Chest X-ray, PA view. Patient: 65 years old, sex M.
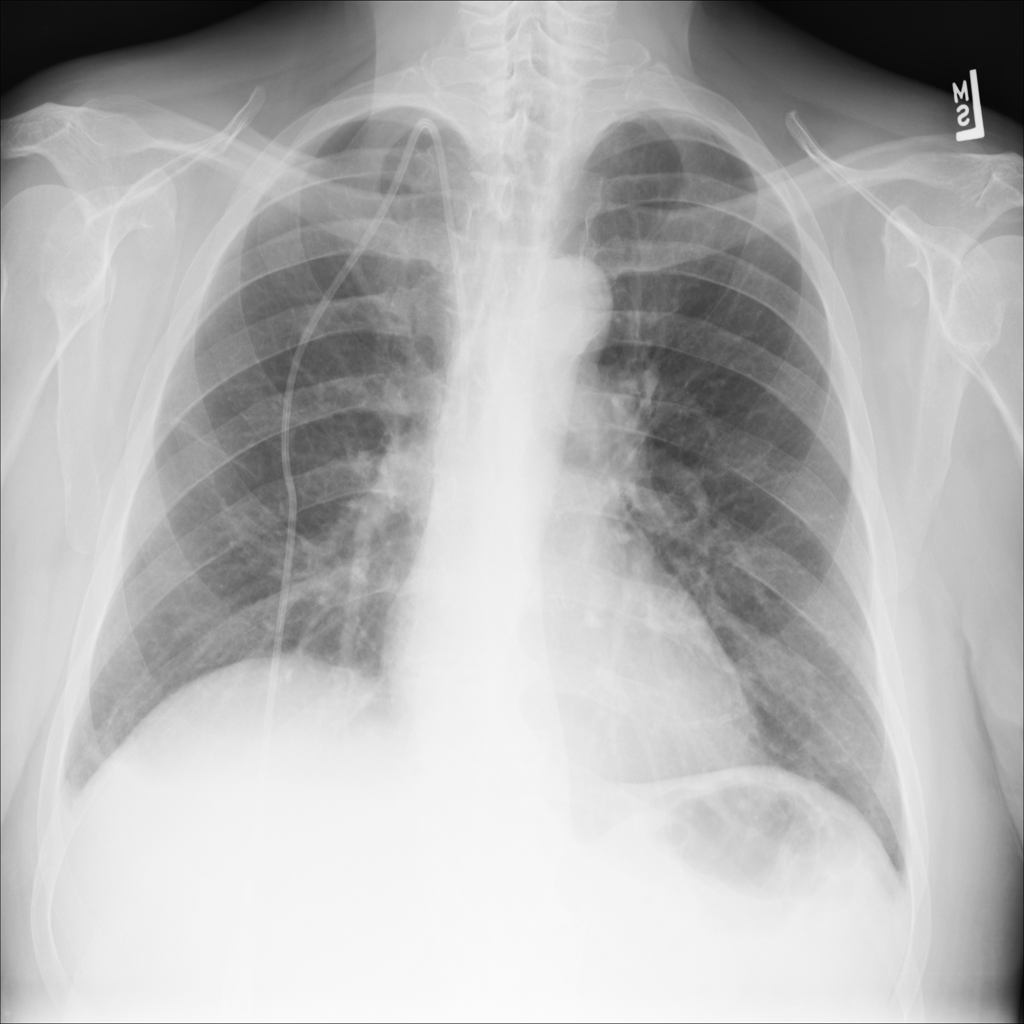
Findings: No Finding